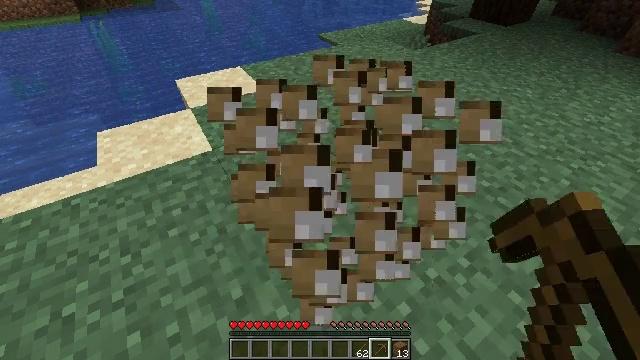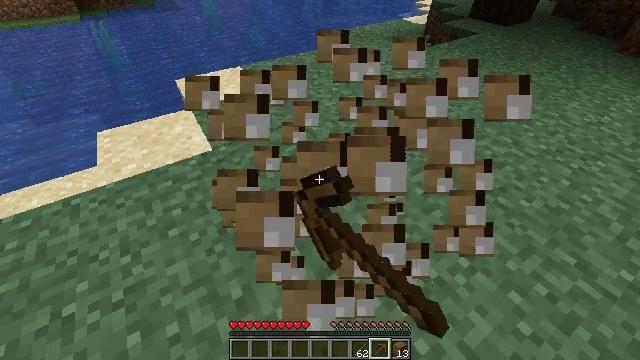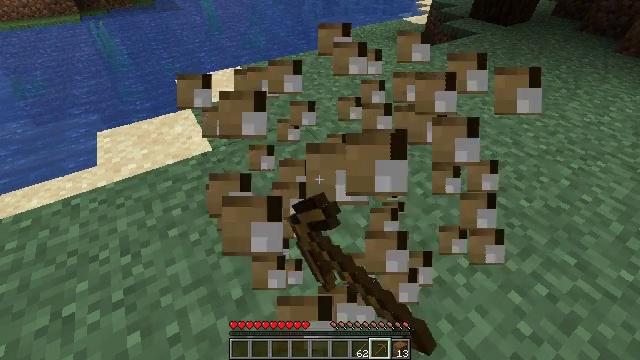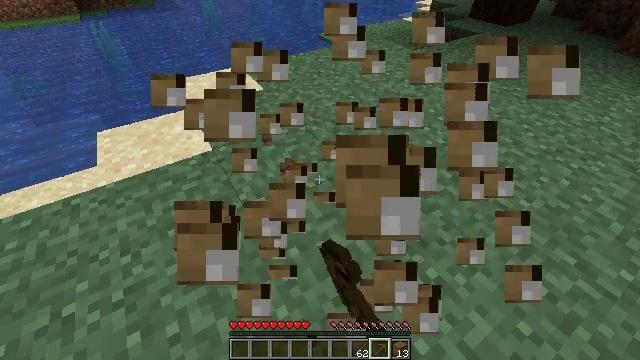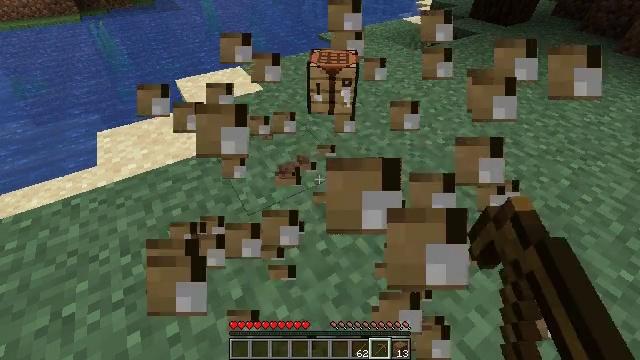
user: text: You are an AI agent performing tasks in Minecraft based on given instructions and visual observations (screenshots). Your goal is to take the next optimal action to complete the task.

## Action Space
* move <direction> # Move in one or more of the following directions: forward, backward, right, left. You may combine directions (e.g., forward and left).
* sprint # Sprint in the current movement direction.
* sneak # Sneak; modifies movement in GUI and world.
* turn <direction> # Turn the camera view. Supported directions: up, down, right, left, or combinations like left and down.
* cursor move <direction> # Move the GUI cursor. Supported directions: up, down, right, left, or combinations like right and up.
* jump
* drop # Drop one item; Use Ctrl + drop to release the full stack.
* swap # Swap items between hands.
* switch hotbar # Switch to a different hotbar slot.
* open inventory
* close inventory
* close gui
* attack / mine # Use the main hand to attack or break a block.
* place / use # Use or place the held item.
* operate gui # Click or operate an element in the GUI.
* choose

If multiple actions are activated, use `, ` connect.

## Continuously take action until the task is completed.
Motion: motion action
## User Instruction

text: Recycle the crafting table.
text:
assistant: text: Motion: attack / mine
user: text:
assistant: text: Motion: attack / mine
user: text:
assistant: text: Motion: attack / mine
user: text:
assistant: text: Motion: attack / mine
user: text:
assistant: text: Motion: attack / mine